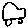
Label: car